Interaction volume radius: 5 \u00c5
Interaction volume height: 10 \u00c5
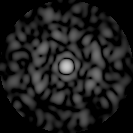
Disorder parameter: 0.8782